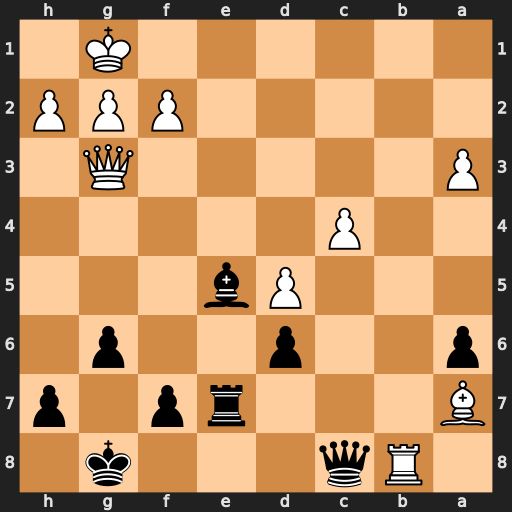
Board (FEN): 1Rq3k1/B3rp1p/p2p2p1/3Pb3/2P5/P5Q1/5PPP/6K1
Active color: b
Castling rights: -
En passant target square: -
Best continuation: Qxb8 Bxb8 Bxg3